Question: here is <URL>!
This link has Video and i want to display only video in my Android app. I think this website haven't provided any xml service so that we can use it, Is there any way to show only Video from this link to android app.
Thanks

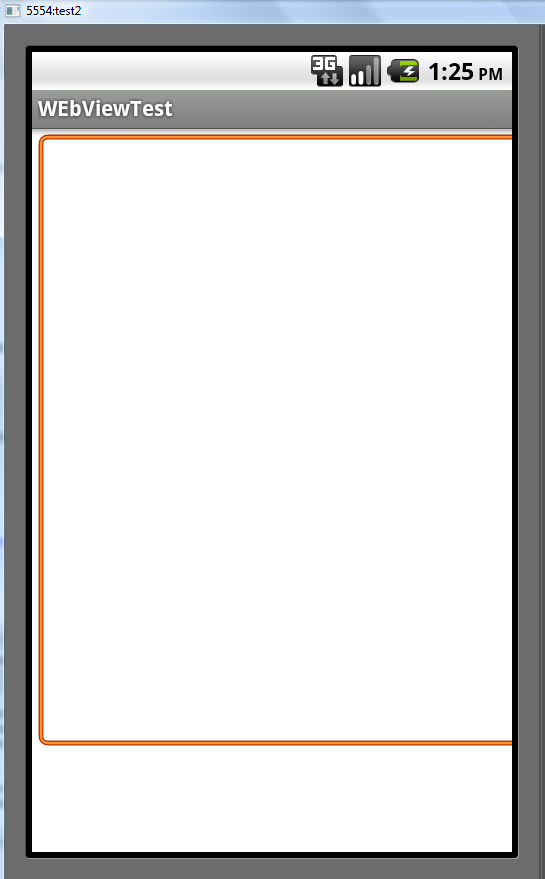
Answer: hii ali you want to play video in your android app it can be do by two ways .
you can use your default youtube app to play the video or you can play it in your browser by following way.
'''
if (isAppInstalled("com.google.android.youtube")) {
Intent intent = new Intent(Intent.ACTION_VIEW, Uri
.parse("vnd.youtube://" + b.getString("video")));
startActivity(intent);
finish();
} else {
// Toast.makeText(this,
// "To view this Video you must install the youtube application in your device..",
// Toast.LENGTH_SHORT).show();
startActivity(new Intent(Intent.ACTION_VIEW, Uri
.parse("http://m.youtube.com/watch?v="
+ b.getString("video"))));
finish();
}
'''
It worked for me
If it worked please vote